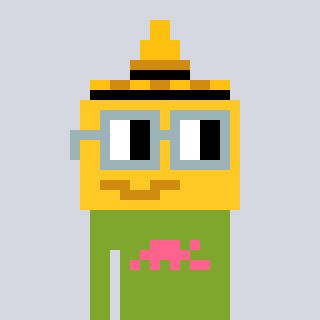
a pixel art character with square dark gray glasses, a mustard-shaped head and a slimegreen-colored body on a cool background